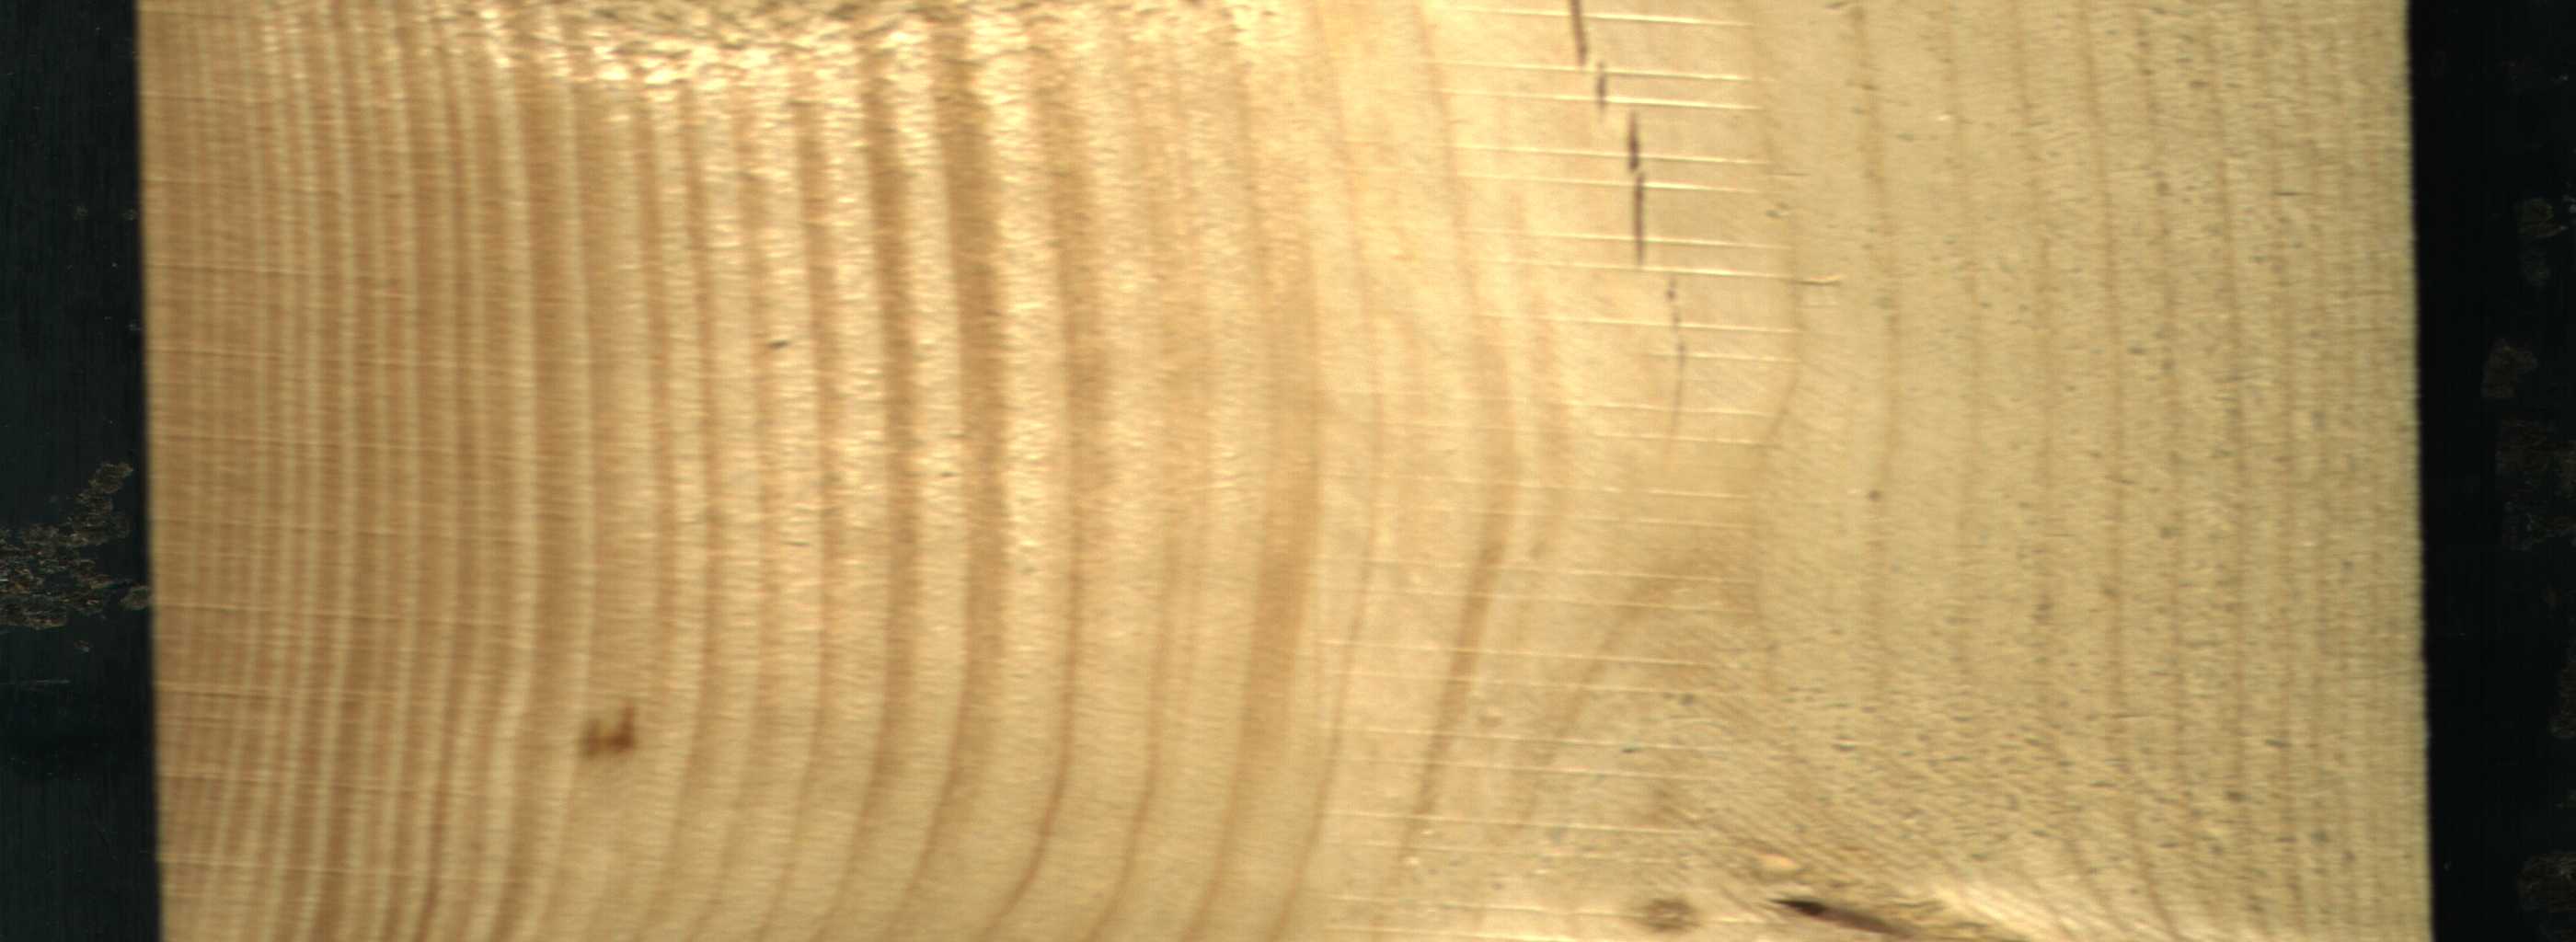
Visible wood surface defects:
resin
Crack
Live_Knot